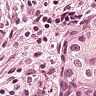
Metastatic tissue present: yes